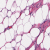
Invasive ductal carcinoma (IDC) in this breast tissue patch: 0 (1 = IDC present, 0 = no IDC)